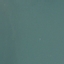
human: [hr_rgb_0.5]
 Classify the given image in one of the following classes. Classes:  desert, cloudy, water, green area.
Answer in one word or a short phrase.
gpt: water